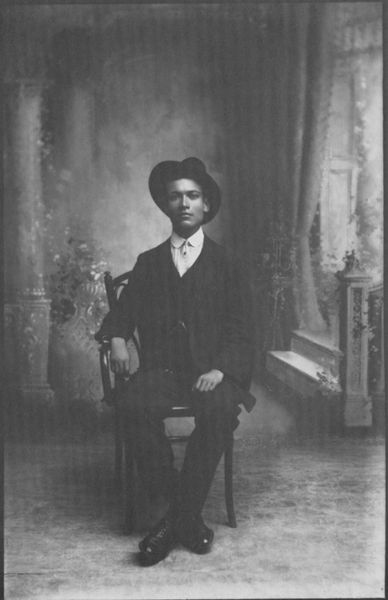
Titel: Porträt
Künstler: Romualdo García
Standort: Guanajuato
Institution: Museo Regional de Antropologia e Historia
Schlagwörter: blätter, dunkel, hand, mann, schatten, weiß, sitzen, blumen, fenster, grau, hell, hintergrund, hut, licht, mund, ohr, raum, schwarz, stirn, stuhl, säule, terasse, tisch, tür, zimmer, blick, teppich, anzug, hemd, hose, jacke, jung, wand, arm, gesicht, kragen, bildnis, hände, portrait, porträt, vorhang, boden, mantel, pose, sessel, sitzend, innen, pflanzen, en face, frontal, lippen, schräg, garten, ranken, beine, lehne, haltung, schuhe, füsse, treppe, gardine, gardinen, steif, tapete, vorhänge, krawatte, ernst, aufrecht, sitzt, atelier, stufe, stufen, kordel, podest, junge, still, hemdkragen, weste, foto, fotografie, photographie, stolz, schwarz-weiss, künstler, scharz, photo, kravatte, verschwommen, junger mann, rasiert, treppenstufe, postament, lackschuhe, schief, gekreuzt, studio, ordentlich, schwaz, fotostudio, zentriert, mexiko, stele, sonntagskleidung, wenig, pedestal, überkreuzte beine, gekreuzte beine, gerader blick zum künstler, gestelltes foto, hut im raum, in einem studio, steife handhaltung, studion, mestize, sitzfiugur, gesicht+, schiefer hut, stuhl sitzt